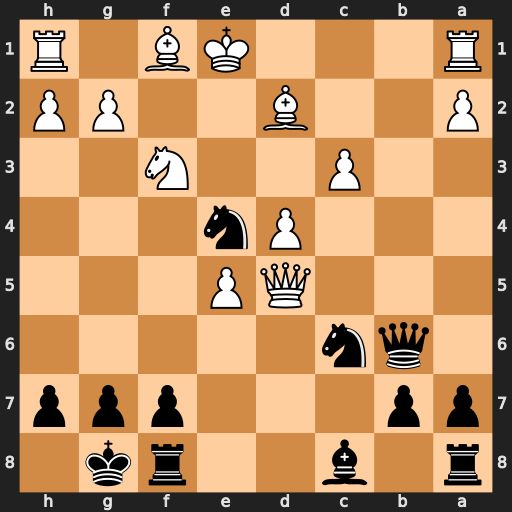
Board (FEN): r1b2rk1/pp3ppp/1qn5/3QP3/3Pn3/2P2N2/P2B2PP/R3KB1R
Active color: b
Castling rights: KQ
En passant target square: -
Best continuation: Nxd2 Nxd2 Qb2 Rb1 Qxc3